Interaction volume radius: 10 \u00c5
Interaction volume height: 35 \u00c5
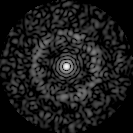
Disorder parameter: 0.8317